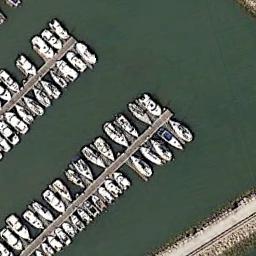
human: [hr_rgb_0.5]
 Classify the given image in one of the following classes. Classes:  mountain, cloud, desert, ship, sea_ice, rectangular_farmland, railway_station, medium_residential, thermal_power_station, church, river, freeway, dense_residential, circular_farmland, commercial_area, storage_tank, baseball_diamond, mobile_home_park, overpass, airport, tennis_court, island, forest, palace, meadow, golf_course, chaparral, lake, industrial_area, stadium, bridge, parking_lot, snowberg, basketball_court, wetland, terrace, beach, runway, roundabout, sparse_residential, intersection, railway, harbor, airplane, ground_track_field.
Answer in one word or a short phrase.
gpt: harbor